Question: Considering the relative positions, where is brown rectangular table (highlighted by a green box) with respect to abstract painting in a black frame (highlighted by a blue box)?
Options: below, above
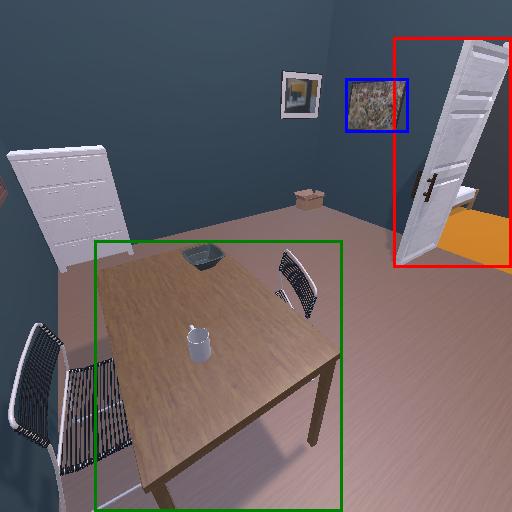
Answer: below